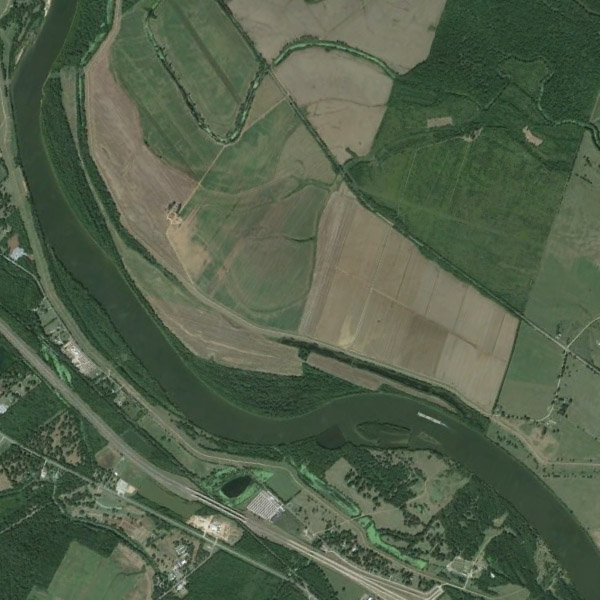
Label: River